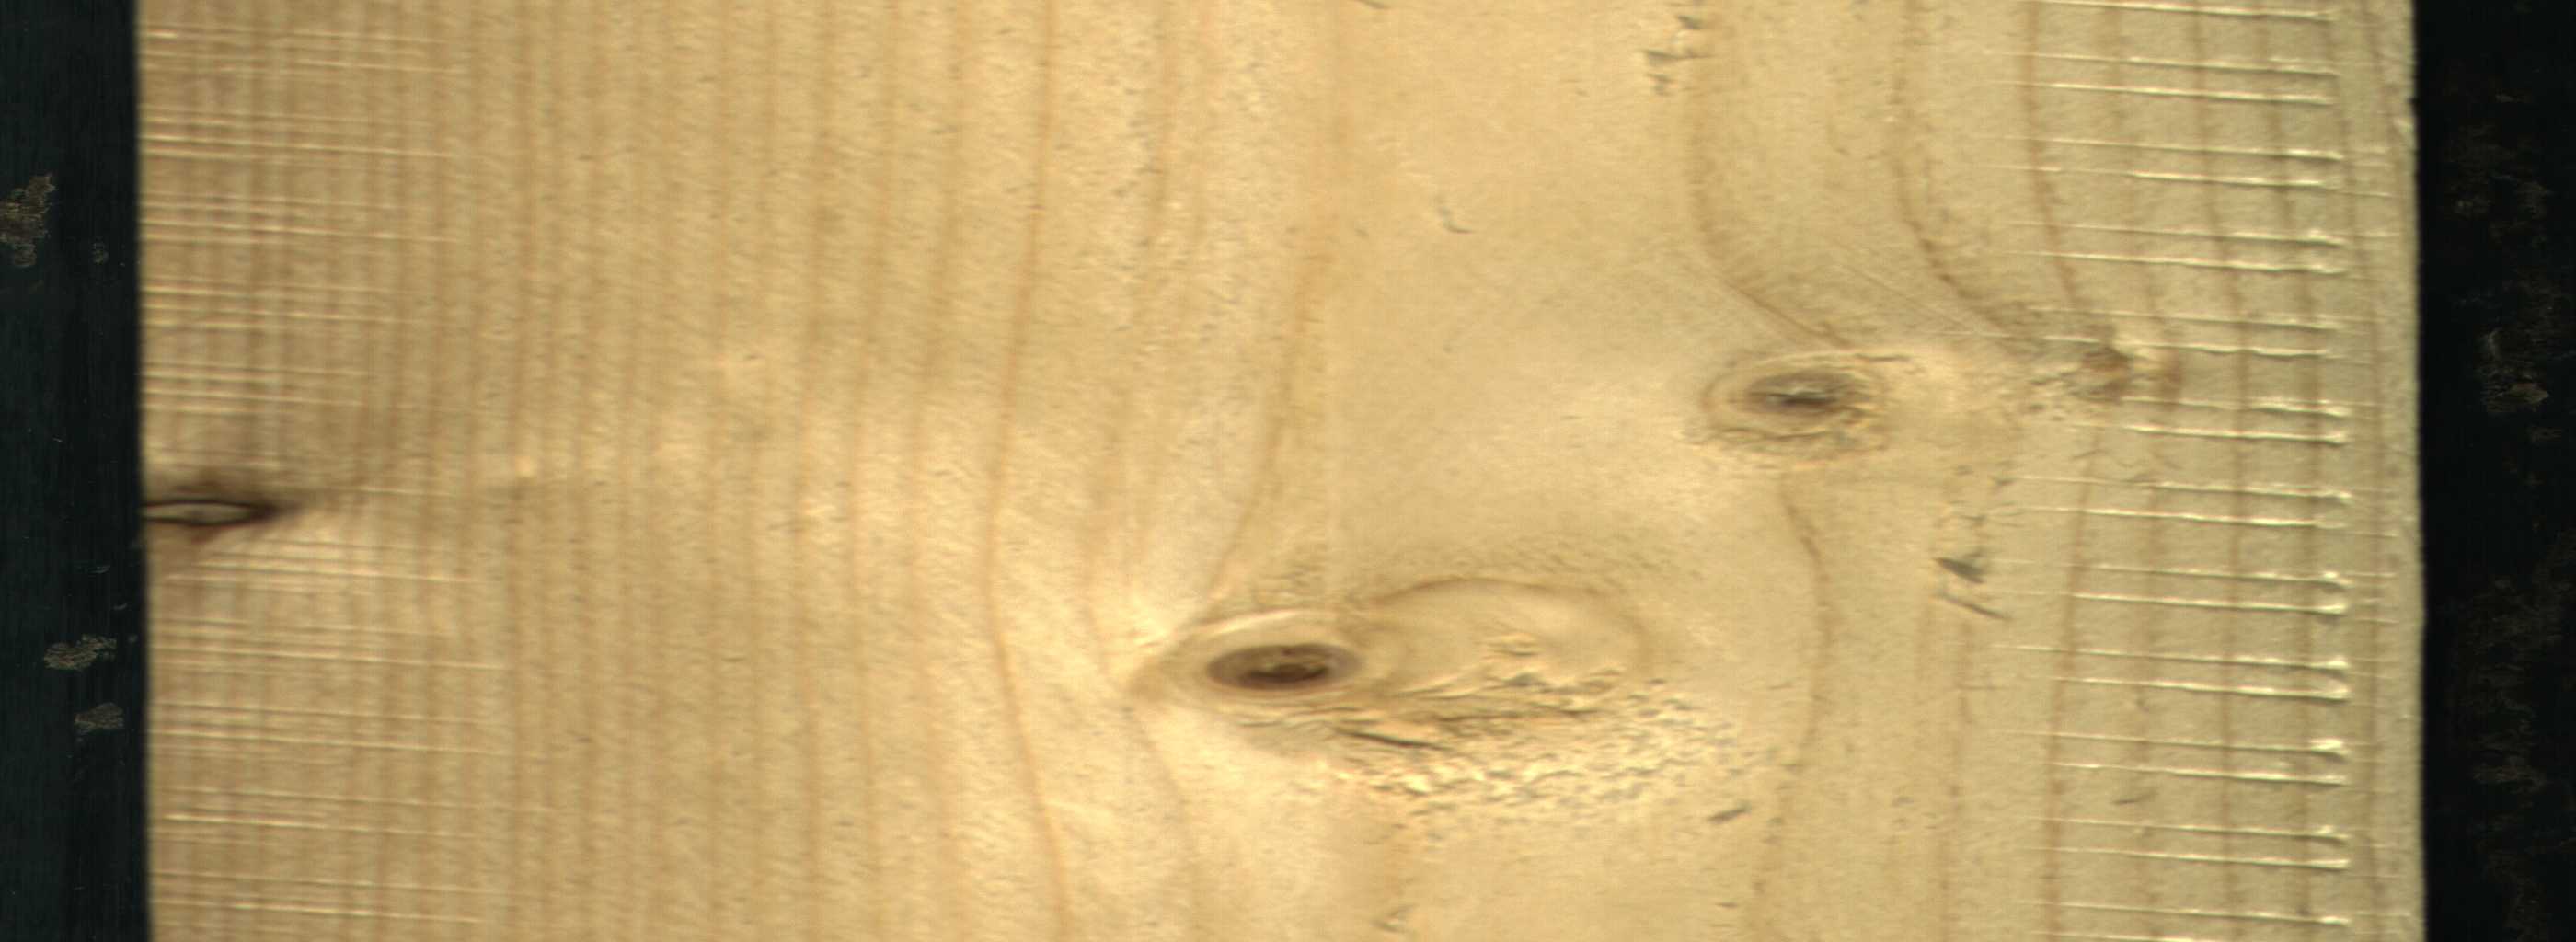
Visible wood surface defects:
Dead_Knot
Live_Knot
Live_Knot